Question: What is the result of this measurement?
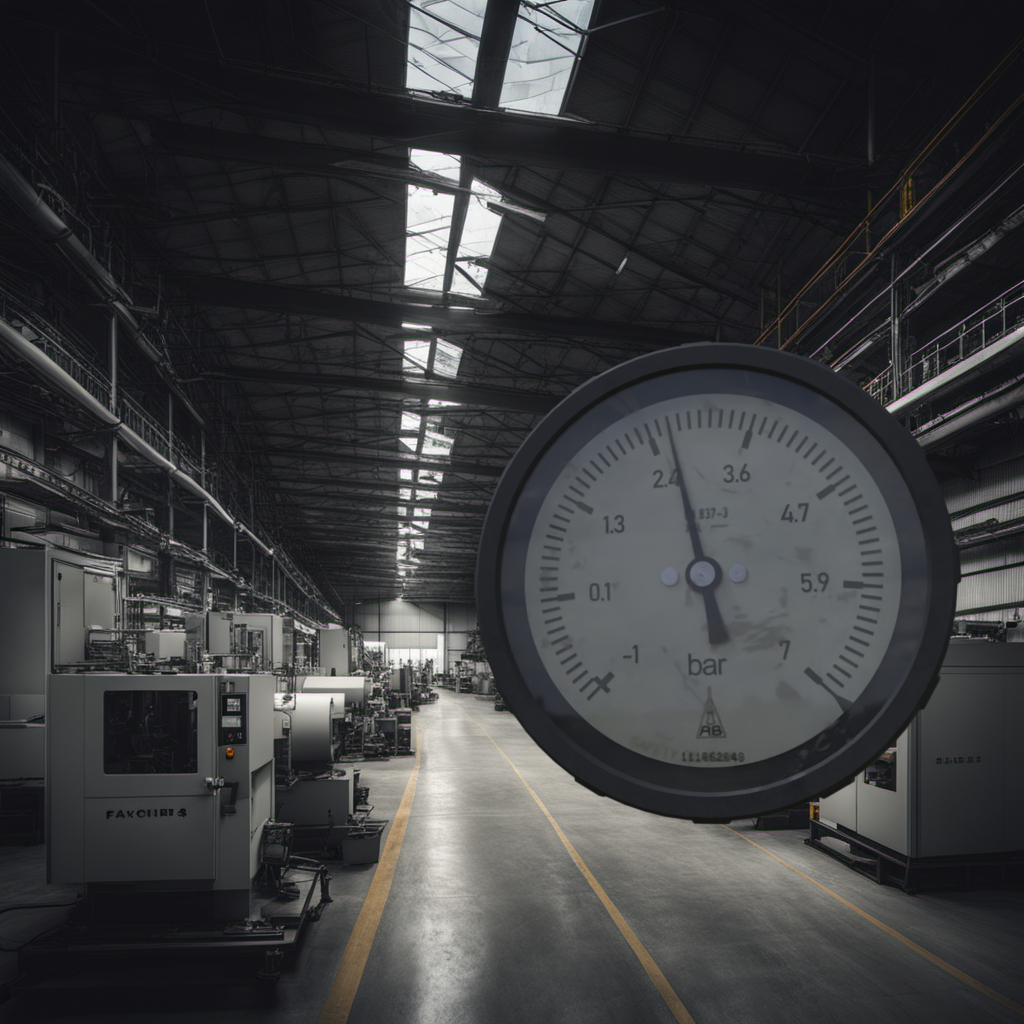
Answer: The result is 2.65
Question: What is the range of the measurement shown in the image?
Answer: The range is from -1 to 7
Question: What is the minimum and maximum reading range of this measurement?
Answer: The minimum value is -1 and the maximum value is 7